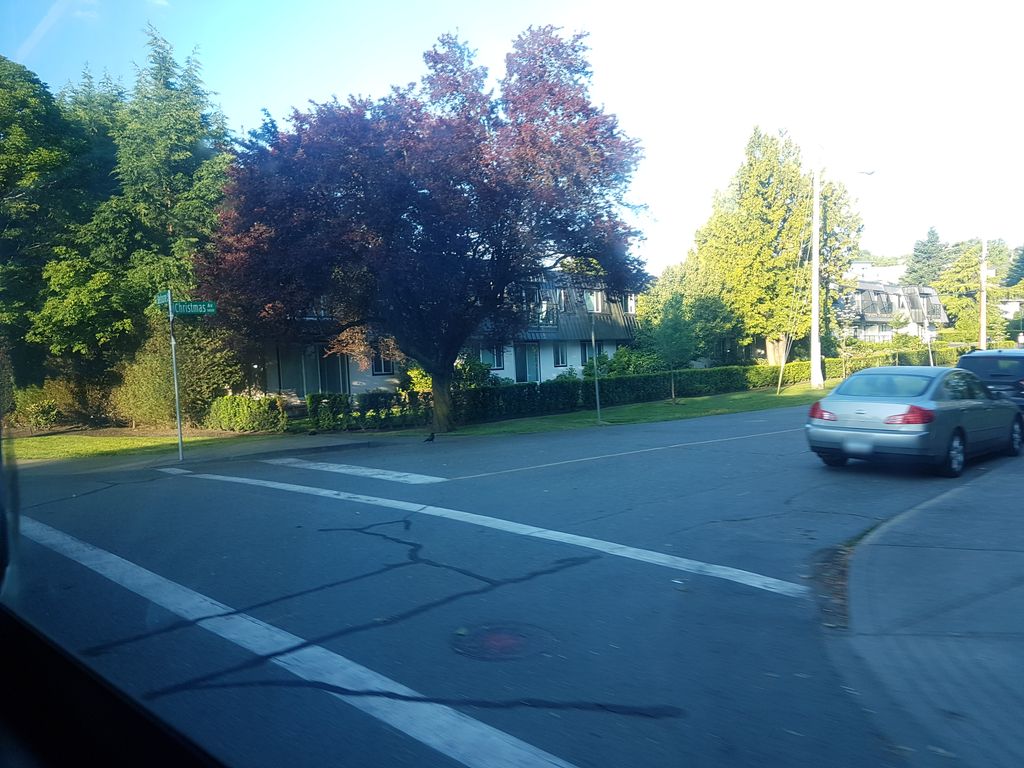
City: victoria